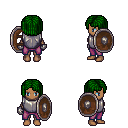
a pixel art fantasy rpg character, female body template, human, dark skin, steel chest armor, magenta pants, green pageboy hairstyle, metal gloves, shield, four views (front, back, left, right), 2x2 character sprite sheet, small pixel art, hard edges, no anti-aliasing